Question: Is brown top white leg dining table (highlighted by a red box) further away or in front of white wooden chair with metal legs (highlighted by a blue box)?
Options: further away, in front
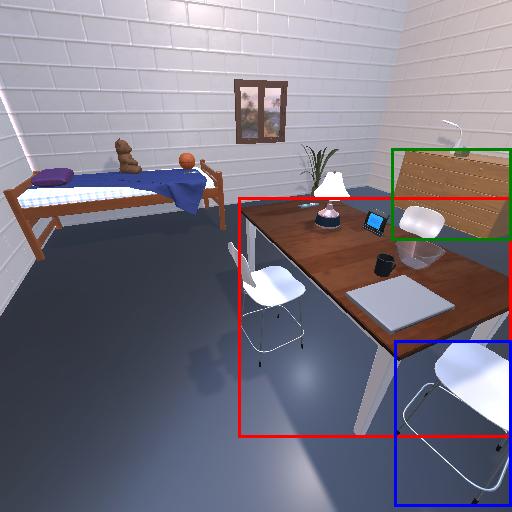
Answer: further away